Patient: sex F, age 46
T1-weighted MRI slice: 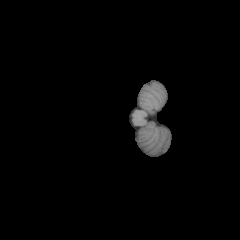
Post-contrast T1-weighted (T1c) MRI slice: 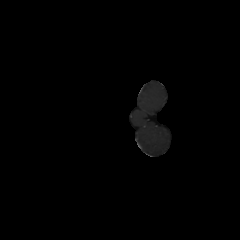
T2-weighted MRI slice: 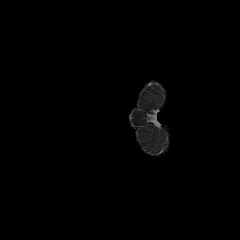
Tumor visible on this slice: no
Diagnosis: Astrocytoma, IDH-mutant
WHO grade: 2